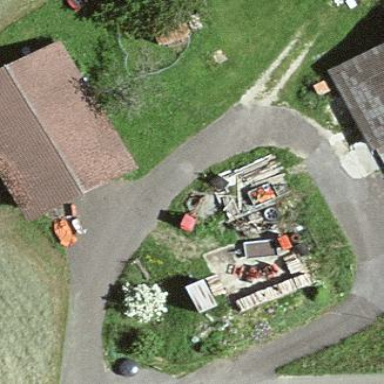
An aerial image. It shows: Garage building.